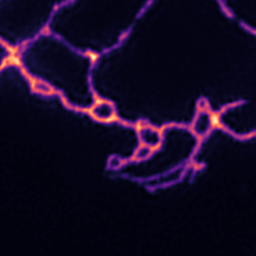
Label: Super-resolution ER image